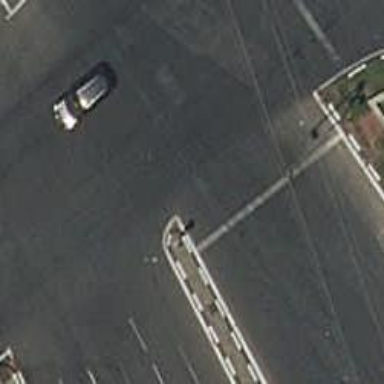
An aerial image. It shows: Smooth asphalt road in residential area.